Question: I have been having previous issues regards to class inheritance and structuring a database around this and using the entity framework to no success. So I have tried to create the entities inside visual studio and see what database tables it creates automatically.
I have a Entity MediaItem which is Abstract and Game Inherits from this. Game has a Console (Int) which corresponds to ConsoleID. However, when I generate the database I get an extra unwanted column (ConsoleTypes_ConsoleID) inside MediaItems_Game table. Why is this and how can I prevent this from happening? Thanks.

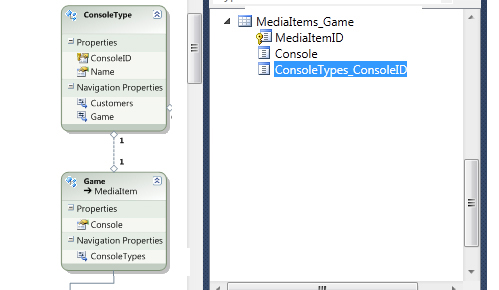
Answer: First of all your model is probably wrong. 'ConsoleType' and 'Game' is not in one-to-one relation (unless you have single game for each console type). I expect 1 console can have multiple games. So it should be one-to-many. In reality game can be released on multiple platforms so it should be many-to-many.
You got unvanted column because your relation between 'ConsoleType' and 'Game' doesn't know that it should use 'Console' property as a foreign key. This happens if you use independent association. Independent associations are used by default when you draw them from one entity to other entity in Entity designer. You must use foreign key association.
Start with this set up (draw association from 'ConsoleType' to 'Game' - you must have one-to-many relation):

Select relation between 'ConsoleType' and 'Game' an in properties click on :

In dialog just set up relation:

Save your model and generate database again.